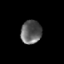
Tissue: skin
Cell type: Epithelial cells
Senescence score: 0.2871
Nuclear area (px): 479
Mean DAPI intensity: 94.453